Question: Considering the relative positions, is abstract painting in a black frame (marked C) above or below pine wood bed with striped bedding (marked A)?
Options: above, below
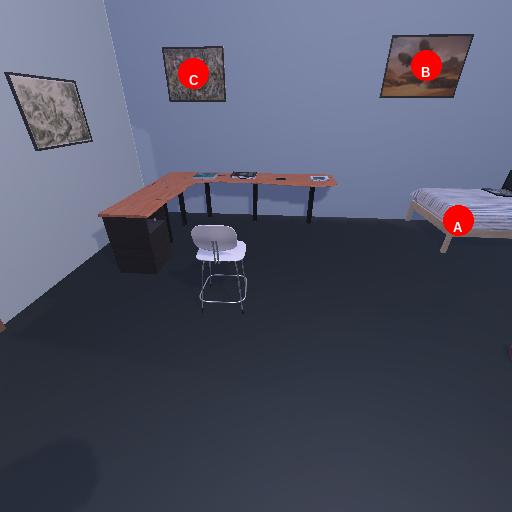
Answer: above